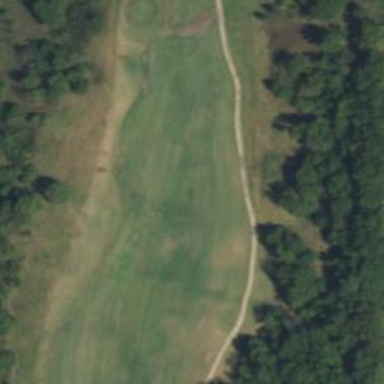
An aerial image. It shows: Pathway for golfing.